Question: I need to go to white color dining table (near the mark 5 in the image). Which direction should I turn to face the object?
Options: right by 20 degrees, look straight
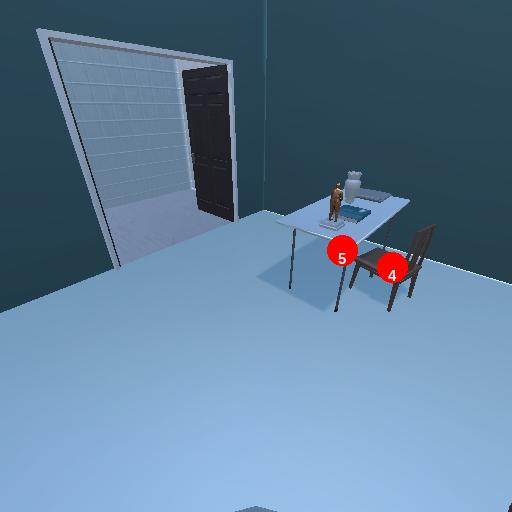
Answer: right by 20 degrees